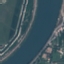
Label: River